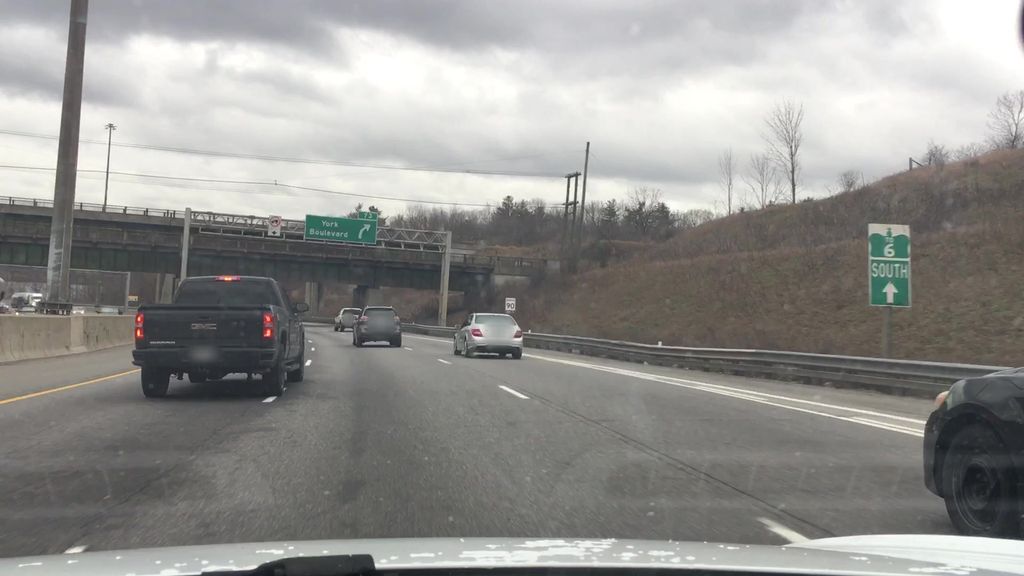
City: hamilton